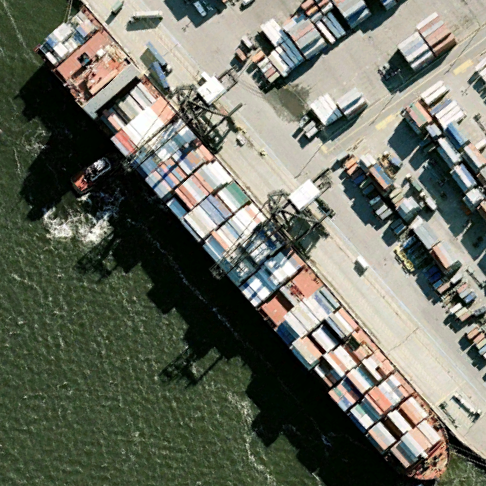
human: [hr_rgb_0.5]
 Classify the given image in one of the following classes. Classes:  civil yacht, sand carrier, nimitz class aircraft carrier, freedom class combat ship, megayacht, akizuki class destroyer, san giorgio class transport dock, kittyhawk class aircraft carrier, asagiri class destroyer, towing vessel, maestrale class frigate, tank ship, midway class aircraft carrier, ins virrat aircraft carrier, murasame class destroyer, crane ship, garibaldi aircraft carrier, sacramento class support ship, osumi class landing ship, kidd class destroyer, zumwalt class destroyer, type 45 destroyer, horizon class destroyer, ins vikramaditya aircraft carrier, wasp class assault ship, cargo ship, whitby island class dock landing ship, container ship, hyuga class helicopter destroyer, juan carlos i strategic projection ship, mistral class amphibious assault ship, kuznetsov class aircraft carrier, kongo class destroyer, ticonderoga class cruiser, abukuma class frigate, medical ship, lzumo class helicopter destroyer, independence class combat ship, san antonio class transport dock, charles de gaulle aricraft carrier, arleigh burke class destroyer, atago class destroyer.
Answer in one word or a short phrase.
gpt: Container ship